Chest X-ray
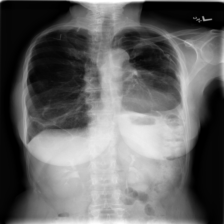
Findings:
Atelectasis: negative
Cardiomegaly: negative
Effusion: negative
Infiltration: negative
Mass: negative
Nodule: negative
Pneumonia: negative
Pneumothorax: positive
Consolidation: negative
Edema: negative
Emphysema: negative
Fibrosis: positive
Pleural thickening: negative
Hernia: negative